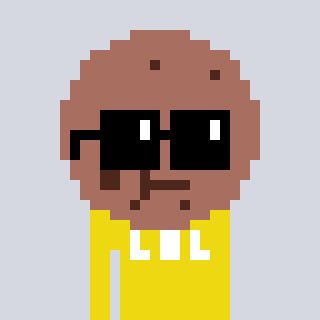
a pixel art character with square black sunglasses, a cookie-shaped head and a yellow-colored body on a cool background